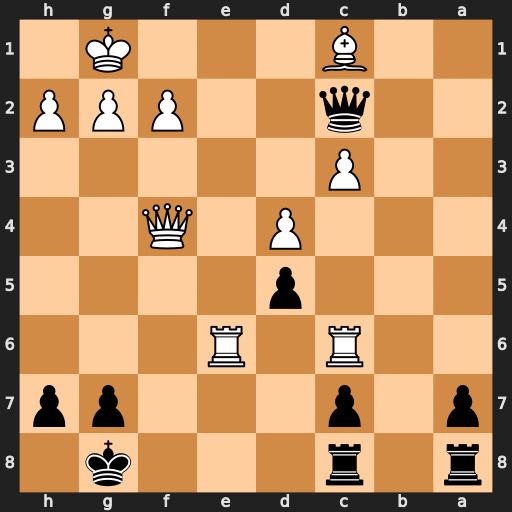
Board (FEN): r1r3k1/p1p3pp/2R1R3/3p4/3P1Q2/2P5/2q2PPP/2B3K1
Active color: b
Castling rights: -
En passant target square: -
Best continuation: Qd1+ Re1 Qxe1#